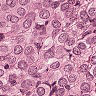
Metastatic tissue present: yes